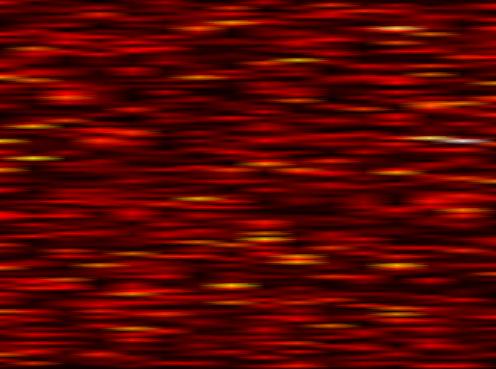
Label: FOFDM